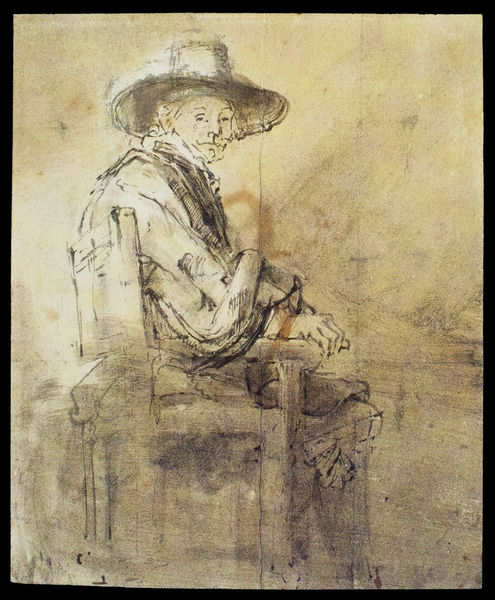
Titel: Jacob van Loon, einer der Staalmeesters
Künstler: Harmensz van Rijn Rembrandt
Institution: Amsterdam, Rijksmuseum, Rijksprentenkabinet
Schlagwörter: gemälde, hand, mann, sitzen, hell, hut, profil, stuhl, zeichnung, blick, schal, fest, alt, hemd, portrait, porträt, gewand, sitzend, schulter, papier, denken, denker, bleistift, halbprofil, firm